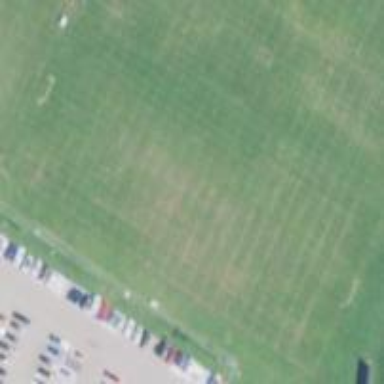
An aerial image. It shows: Soccer pitch for leisureland activities.